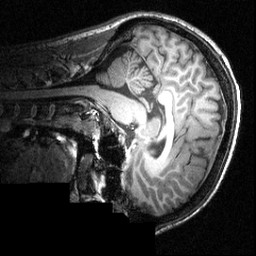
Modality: T1w
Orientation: sagittal
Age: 21
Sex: male
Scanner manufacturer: siemens
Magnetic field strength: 3.951 T
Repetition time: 1.5 s
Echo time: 0.00335 s